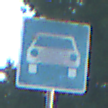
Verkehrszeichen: Kraftfahrstrasse
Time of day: MorningAfternoon
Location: Outdoor (RoadRail)
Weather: Clear
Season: NotSpecified
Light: Natural